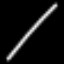
Label: line